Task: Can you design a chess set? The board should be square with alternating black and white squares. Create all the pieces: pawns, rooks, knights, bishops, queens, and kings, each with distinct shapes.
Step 1896:
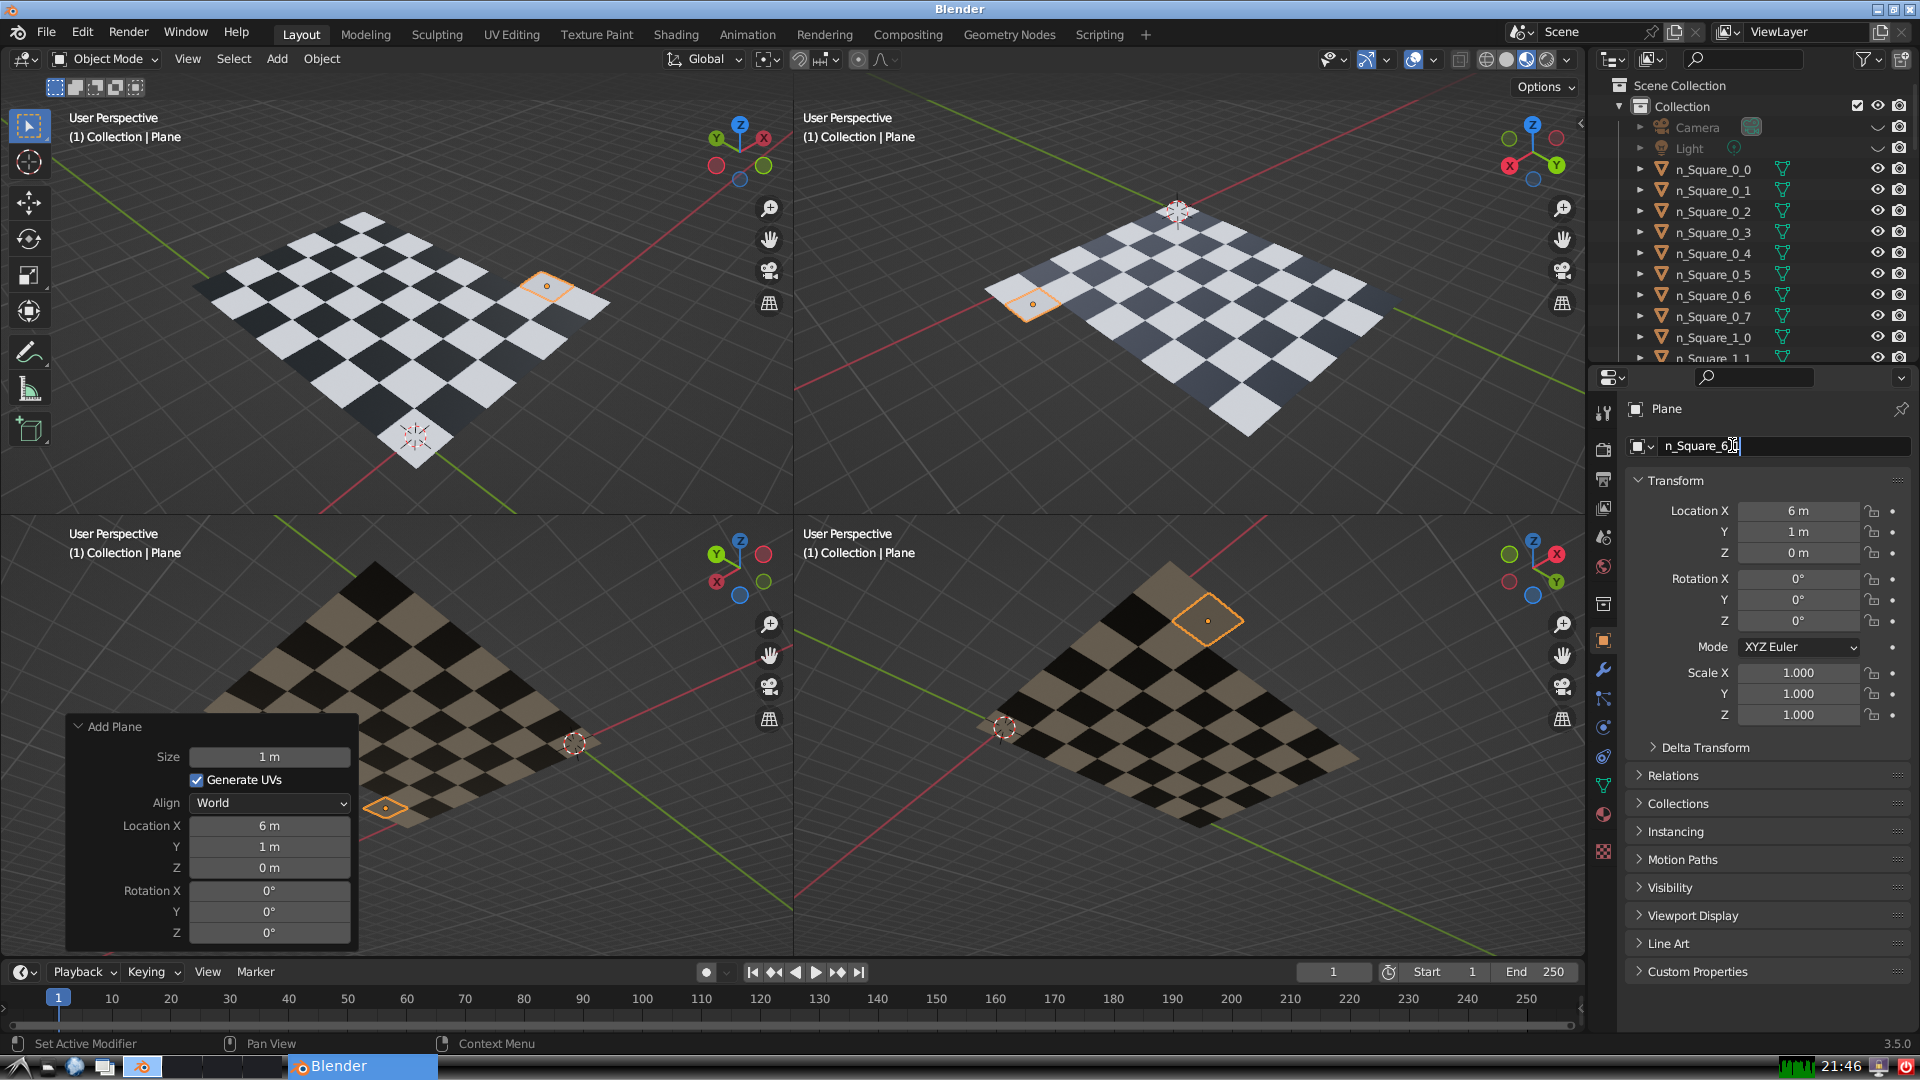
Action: {"key_press": ['Return']}